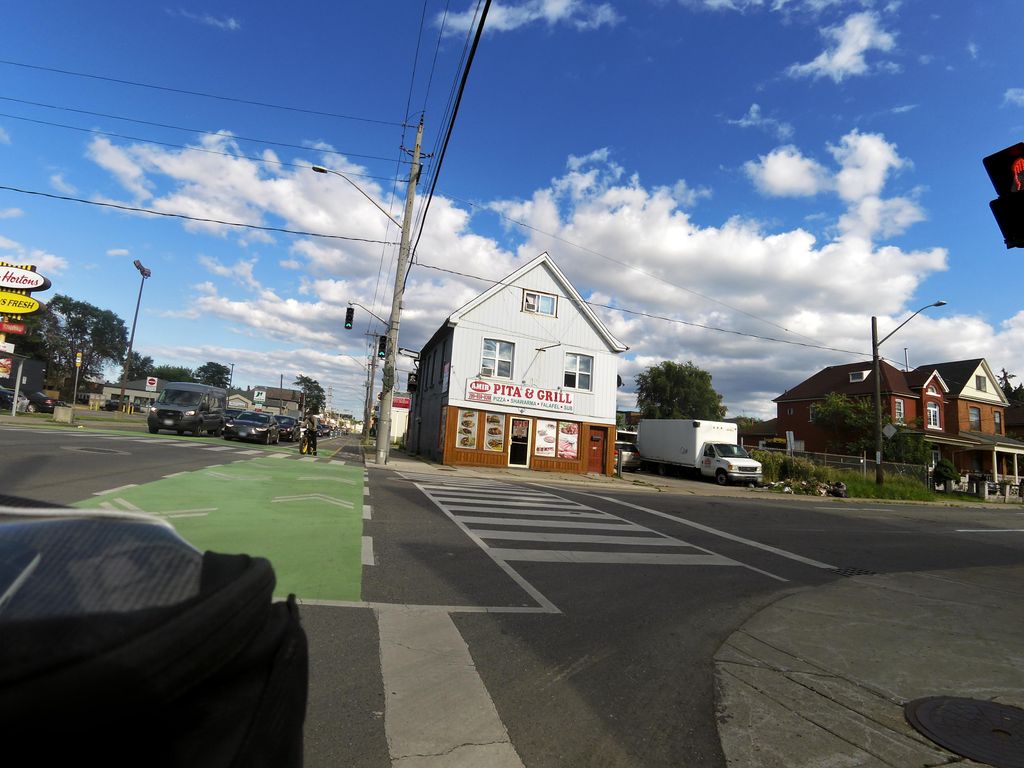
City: hamilton